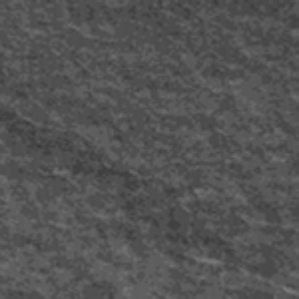
Label: frost